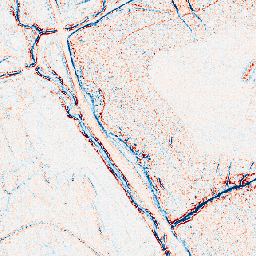
Category: edge_preserving
Decomposition family: bilateral
Decomposition parameters: d: 5
sigma_color: 100
sigma_space: 50
Upsampling method: area
Upsampling parameters: scale: 4
Upsampling scale: 4